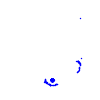
Particle: electron